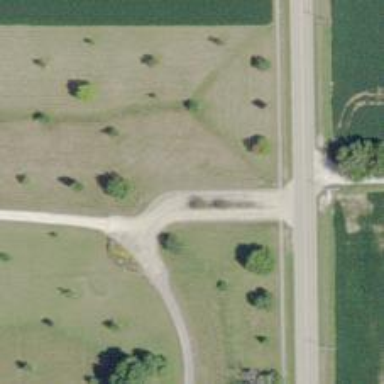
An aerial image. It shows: Driveway leading to service road.